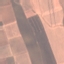
Land use / land cover class: AnnualCrop